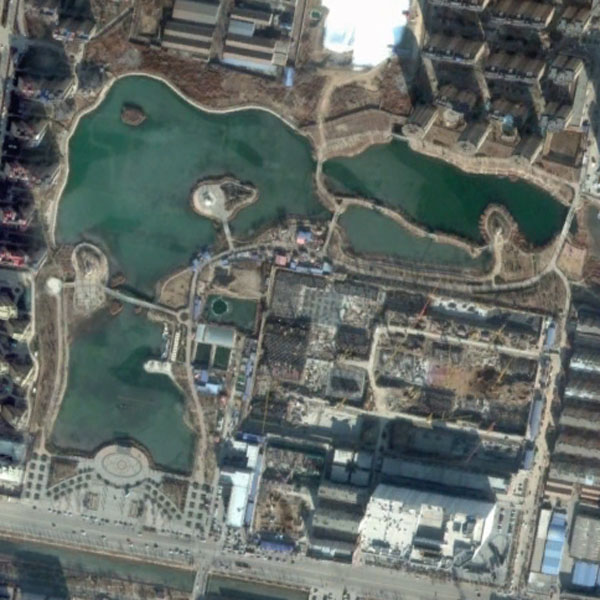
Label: Park